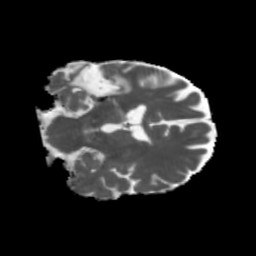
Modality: MD
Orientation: coronal
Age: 47
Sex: male
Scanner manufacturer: siemens
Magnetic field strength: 3 T
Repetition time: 5.47 s
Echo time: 0.0854 s